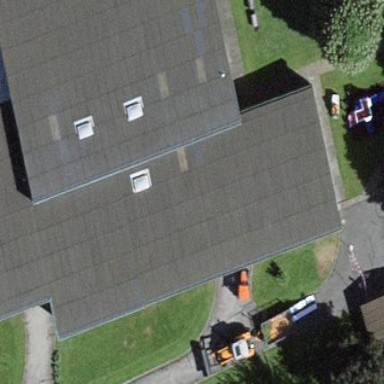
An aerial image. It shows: Kindergarten building.